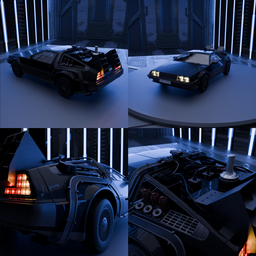
Label: mechanical